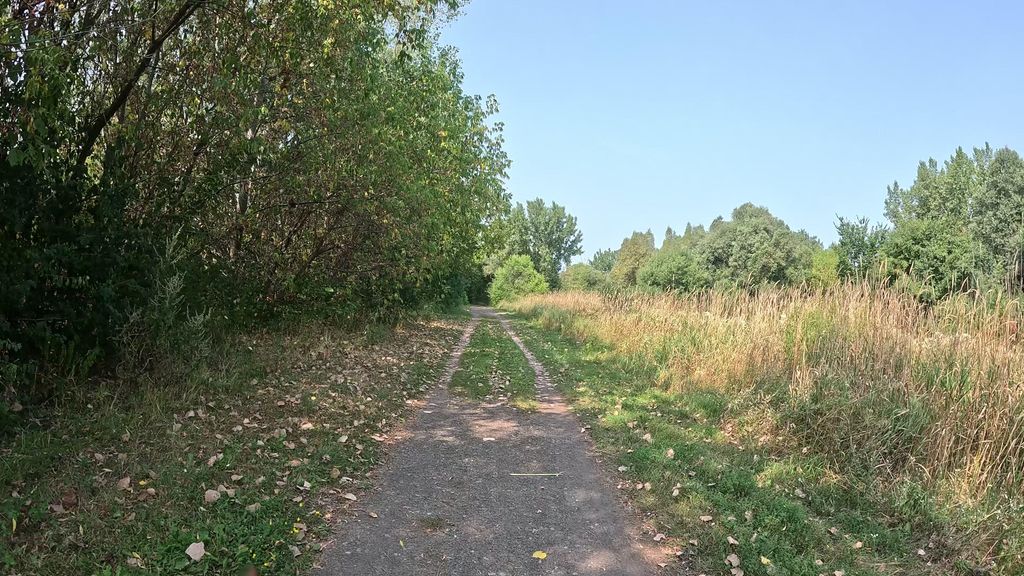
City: ottawa-gatineau